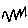
Label: zigzag